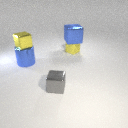
small gray metal cube to the right of large blue metal cylinder